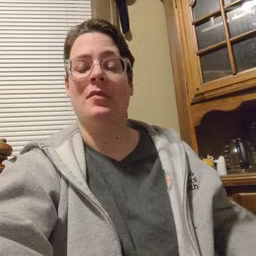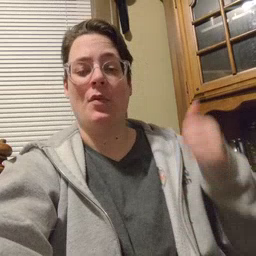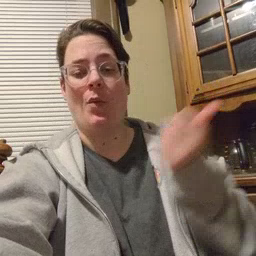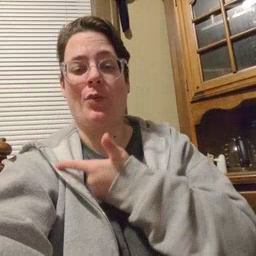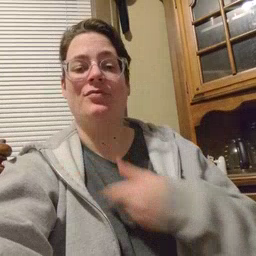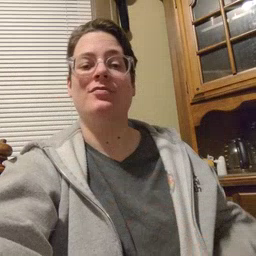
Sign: all